Question: I'm trying to make an <URL> libraries.
Here's a portion of the code that is supposed to generate the graph:
'''
data = []
traffic_max = 0
date_minmax = []
#I have a number of timestamped readings in two series
for site in sites:
site_data = get_datapoints_for(site)
date_values = [datetime_to_unix(item.timestamp) for item in site_data]
date_minmax = minmax(date_minmax + date_values) #get min and max values for
#scaling
traffic_values = [item.traffic for item in site_data]
traffic_max = max(traffic_max, *traffic_values) #just get maximum for readings
#build graph
data.append(date_values)
data.append(traffic_values)
#add leeway to axes
date_minmax[0] -= 500
date_minmax[1] += 500
traffic_max /= 0.9
#build graph
chart = LineXY(data)
chart.legend(*sites)
chart.color("green", "red")
chart.size(600,400)
chart.scale(date_minmax[0], date_minmax[1], 0, traffic_max)
chart.axes.type("xy")
chart.axes.range(0, *date_minmax)
chart.axes.range(1, 0, traffic_max)
chart_url = chart.url
'''
However, this is what I get:

Question:
---
For your convenience, here is 'data' after some pretty print love:
'''
[[<PHONE>.448437, <PHONE>.<PHONE>, <PHONE>.18503, <PHONE>.<PHONE>],
[<PHONE>9998,
<PHONE>9997,
<PHONE>0003,
<PHONE>9998],
[<PHONE>.979831,
<PHONE>.<PHONE>,
<PHONE>.<PHONE>,
<PHONE>.<PHONE>],
[<PHONE>001,
<PHONE>003,
<PHONE>003,
<PHONE>001]]
'''
Here is the list of parameters generated by the wrapper, also after some pretty print love:
'''
chco=008000,FF0000
chd=t:<PHONE>.0,<PHONE>.0,<PHONE>.0,<PHONE>.0
6711.0,6716.3,6641.9,6644.9
<PHONE>.0,<PHONE>.0,<PHONE>.0,<PHONE>.0
38323.9,38326.6,38327.7,38329.6
chdl=gaming.stackexchange.com
serverfault.com
chds=<PHONE>.0,<PHONE>.0,0,<PHONE>
chs=600x400
cht=lxy
chxr=0,<PHONE>.0,<PHONE>.0
1,0,<PHONE>
chxt=x,y
cht=lxy
chxr=0,<PHONE>.45,<PHONE>.18
1,0,<PHONE>
chxt=x,y
'''
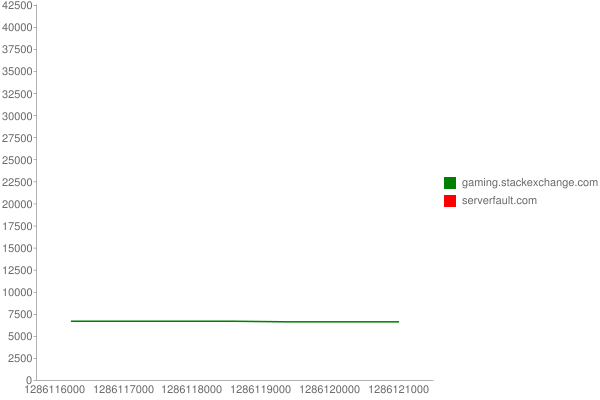
Answer: The problem was here:
'''
chart.scale(date_minmax[0], date_minmax[1], 0, traffic_max)
'''
The Google API allows you to define a scale per each series. Thus, you need to specify the scaling , whereas the above only affected the first series.
Changing that line to:
'''
chart.scale(*[date_minmax[0], date_minmax[1], 0, traffic_max]*len(sites))
'''
...forces all series to the same scaling.